Field crop: maize
Growth stage: 1
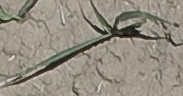
Species: sorghum